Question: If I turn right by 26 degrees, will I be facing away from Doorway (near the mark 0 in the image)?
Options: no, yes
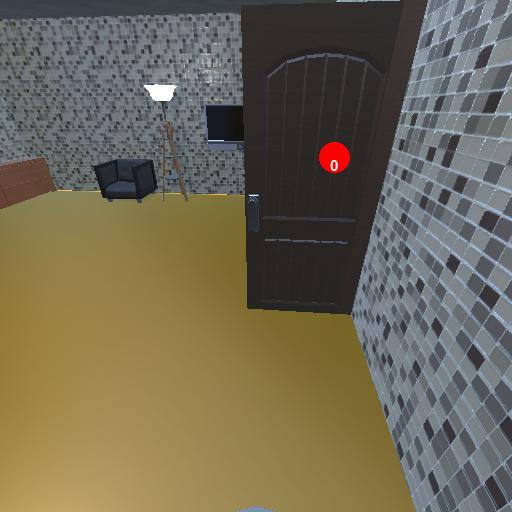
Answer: no